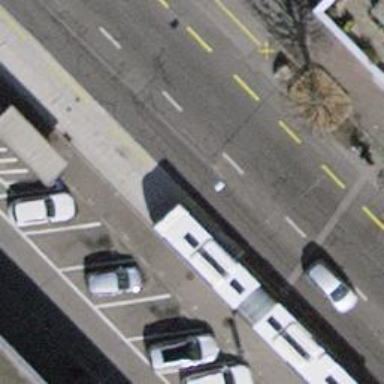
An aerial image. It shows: Trolleybus stop position for public transport.